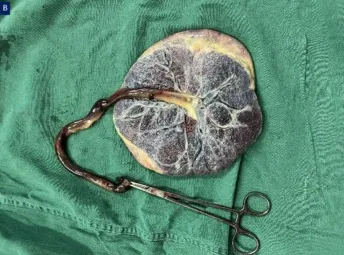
Intraoperative gross view. , inserted into the center of the placenta.
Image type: medical_photograph (other_medical_photograph)